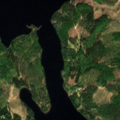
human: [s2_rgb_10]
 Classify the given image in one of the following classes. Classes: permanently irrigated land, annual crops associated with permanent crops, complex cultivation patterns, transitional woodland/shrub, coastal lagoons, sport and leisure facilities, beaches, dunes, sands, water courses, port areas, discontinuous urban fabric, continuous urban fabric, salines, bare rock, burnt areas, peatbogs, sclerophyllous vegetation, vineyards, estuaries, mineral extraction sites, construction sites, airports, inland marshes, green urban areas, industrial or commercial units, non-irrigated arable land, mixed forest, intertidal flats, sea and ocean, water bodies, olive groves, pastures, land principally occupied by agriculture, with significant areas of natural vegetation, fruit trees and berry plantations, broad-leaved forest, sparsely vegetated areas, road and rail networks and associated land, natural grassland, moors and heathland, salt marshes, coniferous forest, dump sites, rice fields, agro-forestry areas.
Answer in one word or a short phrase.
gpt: coniferous forest, mixed forest, water bodies